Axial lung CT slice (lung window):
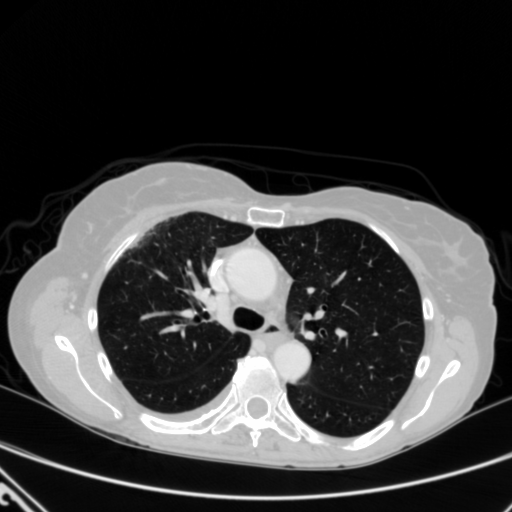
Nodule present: no